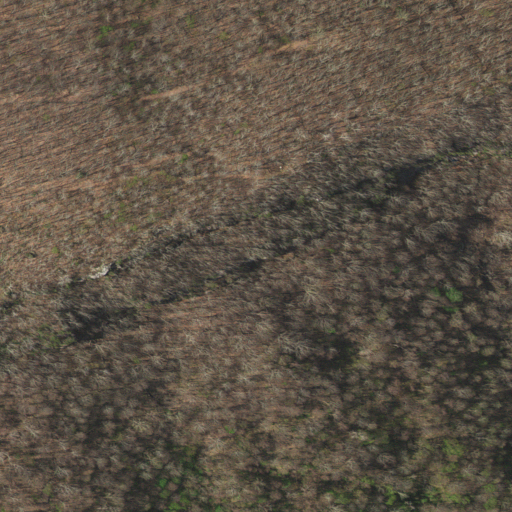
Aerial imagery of mountain in Virginia named Paint Lick Mountain containing deciduous forest and evergreen forest